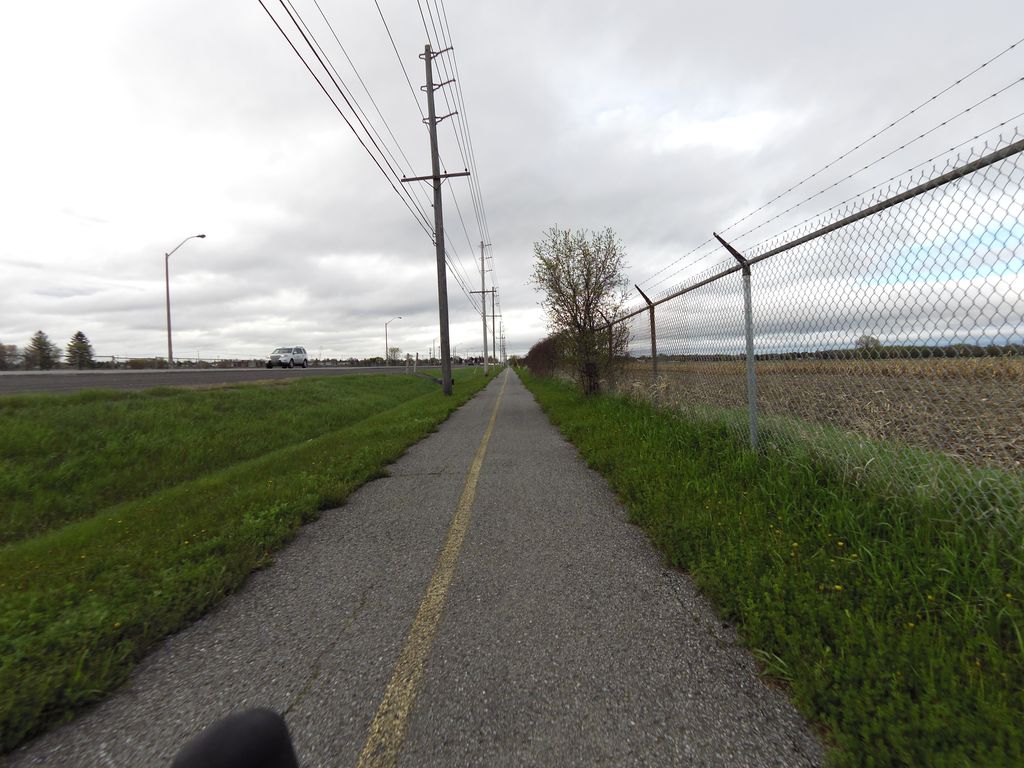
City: ottawa-gatineau